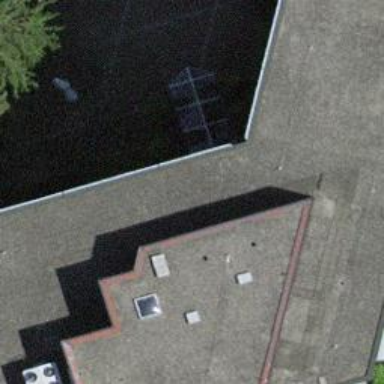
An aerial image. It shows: Commercial building.